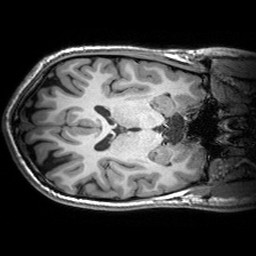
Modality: T1w
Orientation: axial
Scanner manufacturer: siemens
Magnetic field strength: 3 T
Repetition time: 2.53 s
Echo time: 0.00299 s